高一 · 统计数学
(12 分) 若一正四面体的四个面分别写上数字 $1 ， 2 ， 3 ， 4$, 设 $m$ 和 $n$ 是先、后抛郑该正四面体得到的底面上的数字, 用 $X$ 表示函数 $f(x)=x^{2}+m x+n$ 零点的个数.

(1) 求 $X=0$ 的概率;

(2) 求在先后两次出现的点数中有数字 3 的条件下, 函数有零点的概率.的可能性大?

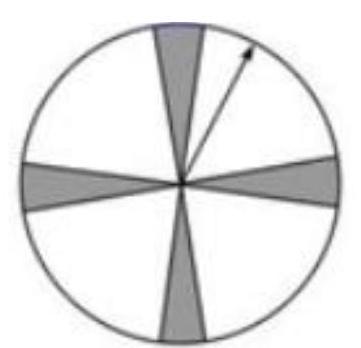
答案: (1) $\frac{9}{16}$; (2) $\frac{3}{7}$.
解析: （1）由题意，设基本事件空间为 $Q=\{(m, n) \mid m=1,2,3,4 ; n=1,2,3,4\}$,

则 $Q=\{(1,1),(1,2),(1,3),(1,4),(2,1),(2,2),(2,3),(2,4),(3,1),(